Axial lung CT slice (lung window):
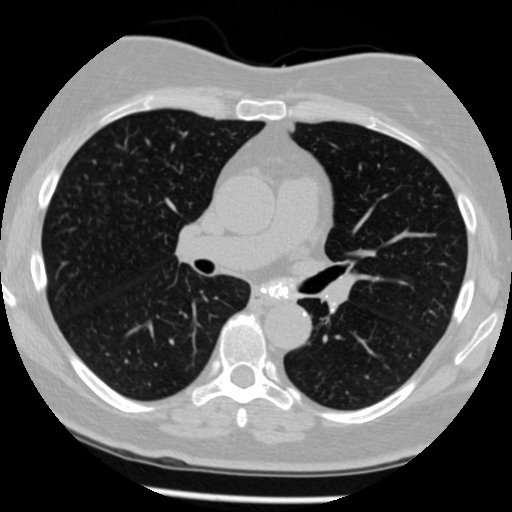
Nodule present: no